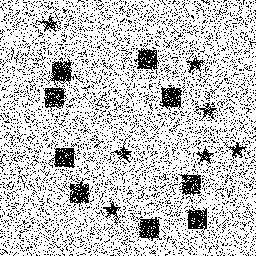
Squares: 9
Triangles: 0
Stars: 7
Total shapes: 16